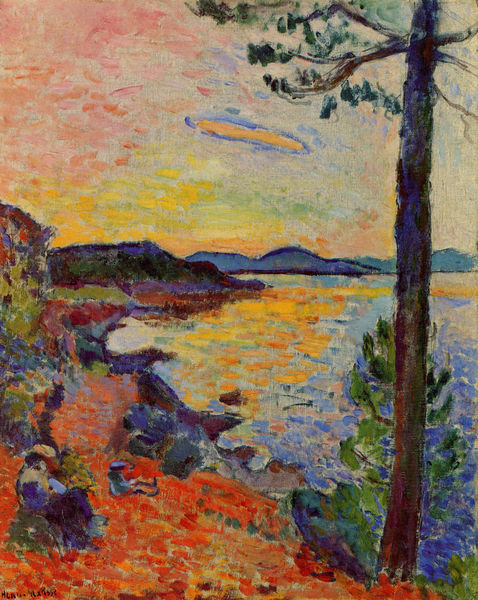
Titel: Golfe de Saint-Tropez
Künstler: Henri Matisse
Standort: Düsseldorf
Institution: Kunstsammlung Nordrhein-Westfalen
Schlagwörter: baum, berg, blau, felsen, himmel, mann, meer, wasser, wolken, bäume, cezanne, frauen, gelb, grün, impressionismus, landschaft, menschen, see, sitzen, ufer, abend, braun, frankreich, frau, hell, orange, rot, weg, wolke, expressionismus, mensch, horizont, hügel, natur, spiegelung, stamm, busch, sonne, kind, mutter, rosa, küste, strand, wellen, schlafen, divisionismus, berge, farben, gebirge, klippen, sonnenlicht, abendsonne, farbe, idylle, südfrankreich, van gogh, monet, spiegeln, stimmung, abendrot, abendstimmung, klippe, strich, henri, seeufer, pinien, pinie, matisse, mittelmeer, pointillismus, postimpressionismus, henri matisse, blaub, gestien